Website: lowes
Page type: review-order
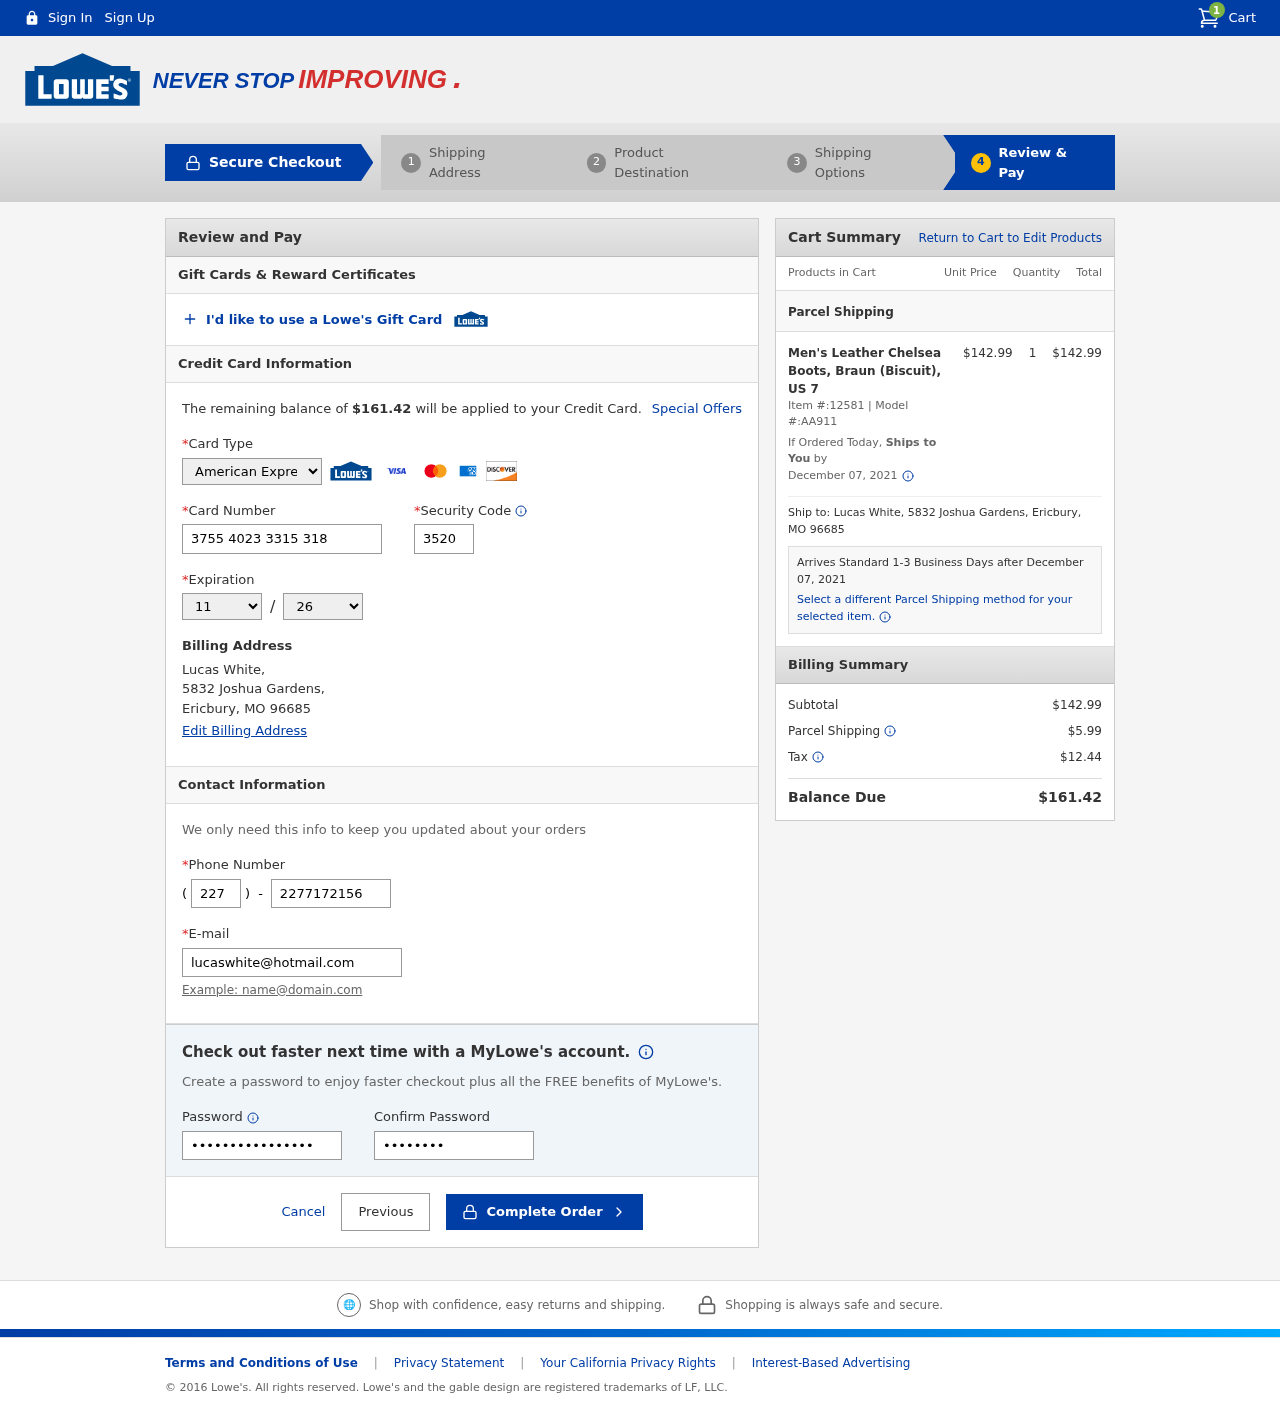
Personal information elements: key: PII_CARD_CVV
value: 3520
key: PII_CARD_EXPIRY_MONTH
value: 11
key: PII_CARD_EXPIRY_YEAR
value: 26
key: PII_CARD_NUMBER
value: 3755 4023 3315 318
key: PII_CARD_TYPE
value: American Express
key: PII_CITY
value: Ericbury
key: PII_EMAIL
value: lucaswhite@hotmail.com
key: PII_FULLNAME
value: Lucas White,
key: PII_PHONE
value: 2277172156
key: PII_PHONE_AREA
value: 227
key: PII_POSTCODE
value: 96685
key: PII_STATE_ABBR
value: MO
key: PII_STREET
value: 5832 Joshua Gardens,
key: PII_FULLNAME2
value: Lucas White
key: PII_STREET2
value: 5832 Joshua Gardens
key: PII_CITY_STATE_ZIP2
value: Ericbury, MO 96685
Product elements: key: PRODUCT1_NAME
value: Men's Leather Chelsea Boots, Braun (Biscuit), US 7
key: PRODUCT1_PRICE
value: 142.99
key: PRODUCT1_QUANTITY
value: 1
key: PRODUCT1_ITEM_NUMBER
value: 12581
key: PRODUCT1_MODEL_NUMBER
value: AA911
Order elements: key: ORDER_NUM_ITEMS
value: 1
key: ORDER_TOTAL
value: $161.42
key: ORDER_SHIPPING_DATE
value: December 07, 2021
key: ORDER_SUBTOTAL
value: $142.99
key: ORDER_SHIPPING_DATE2
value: December 07, 2021
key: ORDER_SUBTOTAL2
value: $142.99
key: ORDER_SHIPPING_COST
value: $5.99
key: ORDER_TAX
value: $12.44